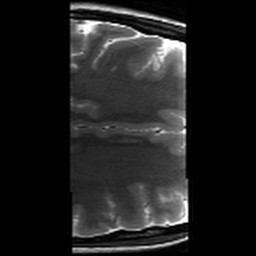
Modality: T2w
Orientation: axial
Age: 20
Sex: female
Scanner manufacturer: siemens
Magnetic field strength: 3 T
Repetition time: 8.02 s
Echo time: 0.08 s